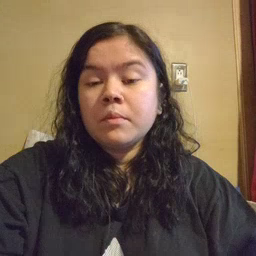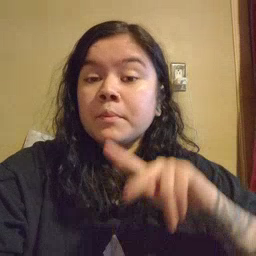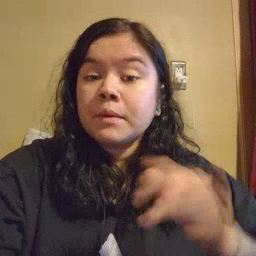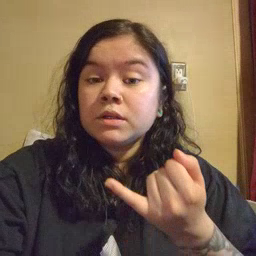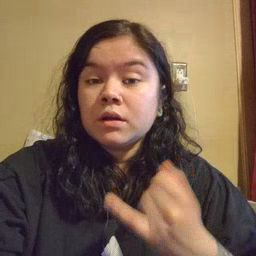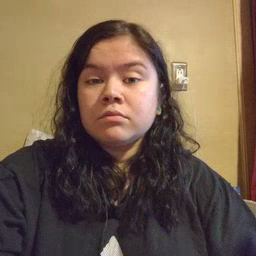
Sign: pajamas